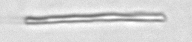
Label: fiber